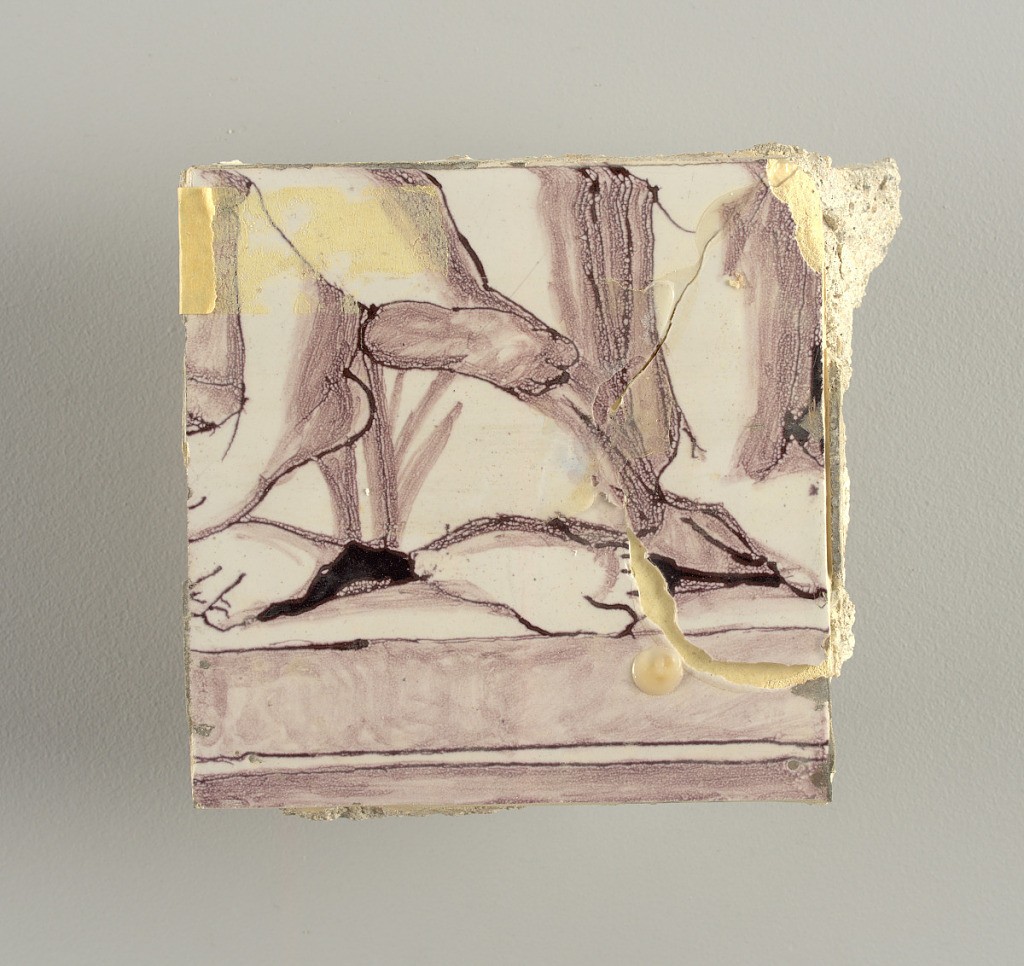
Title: Tile wall facing
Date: ca. 1725
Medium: Tin-glazed earthenware, underglaze
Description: Horizontal rectangle.  Thirty tiles wide and twenty-three tiles high with opening for fireplace eleven tiles wide and ten high.  Foliage arabesques disposed about three vertical axes from which are emphazised by urns at center and right, and at left by the figure of a standing woman carrying an infant on her arm and accompanied by two children.